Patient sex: M
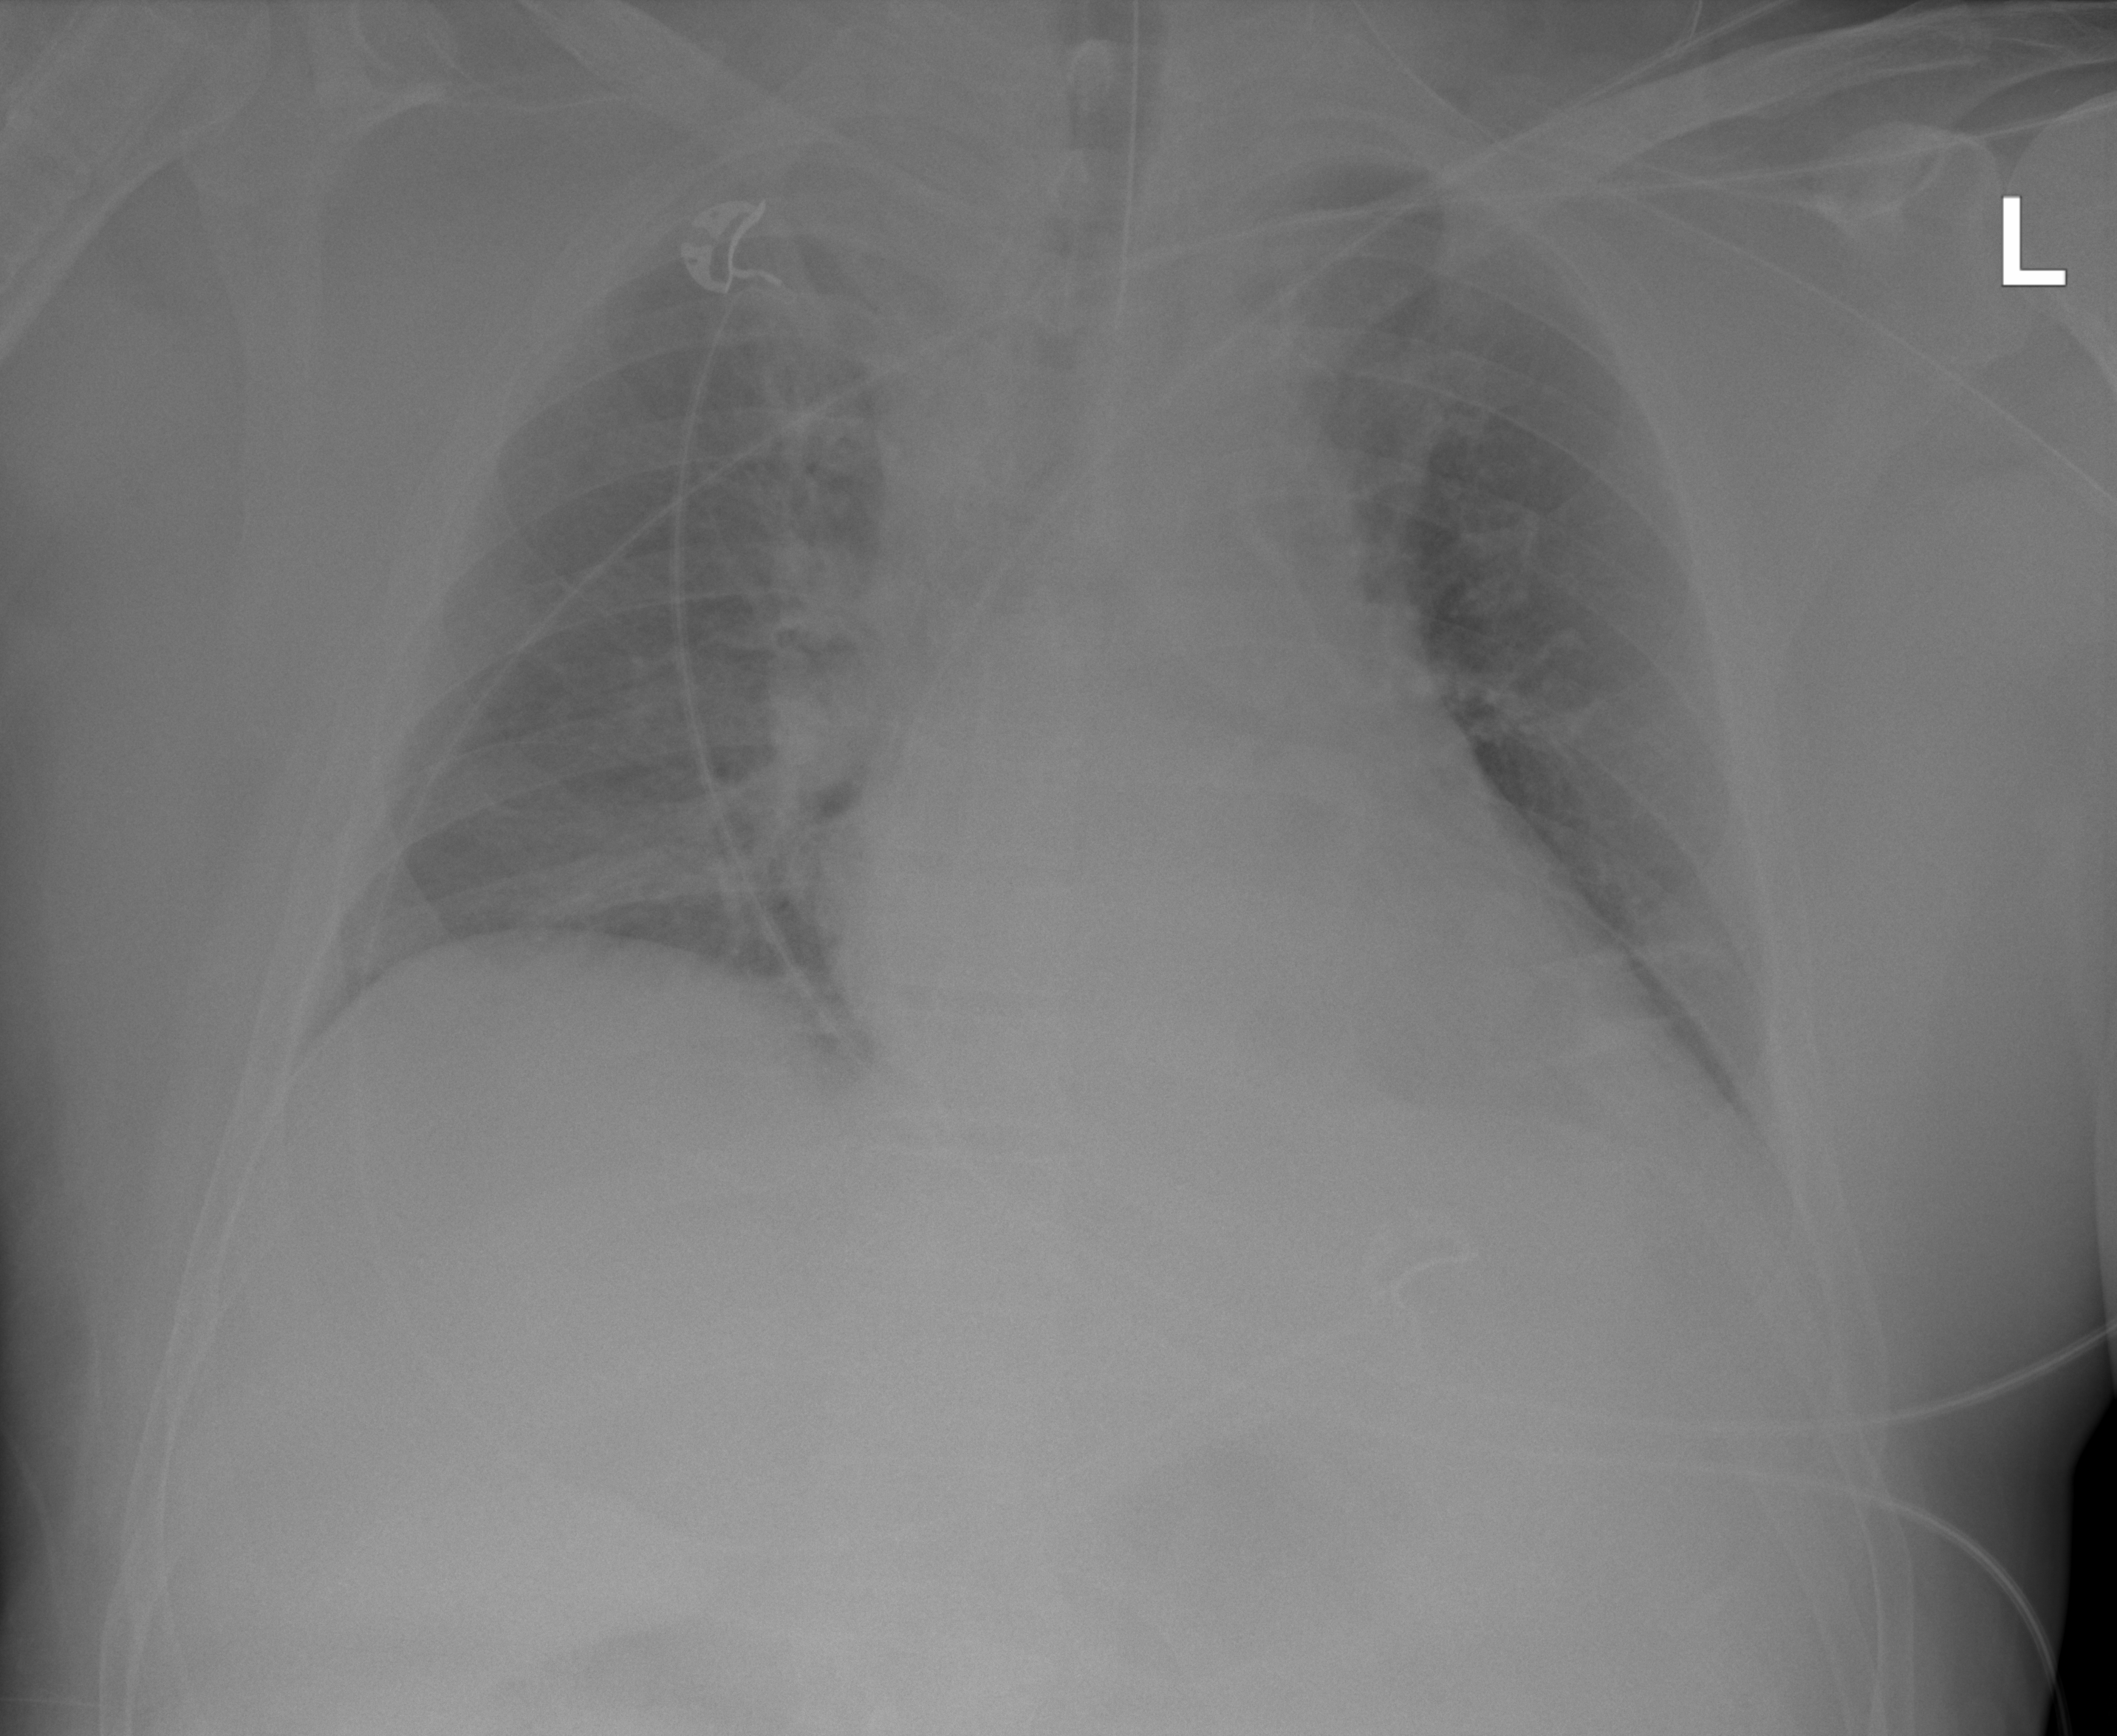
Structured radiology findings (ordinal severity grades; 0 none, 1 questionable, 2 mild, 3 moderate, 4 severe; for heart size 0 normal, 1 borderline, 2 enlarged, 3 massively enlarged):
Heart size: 2
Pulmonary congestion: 2
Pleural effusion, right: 0
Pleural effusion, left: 2
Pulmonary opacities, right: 0
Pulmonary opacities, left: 0
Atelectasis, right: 2
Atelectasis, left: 2